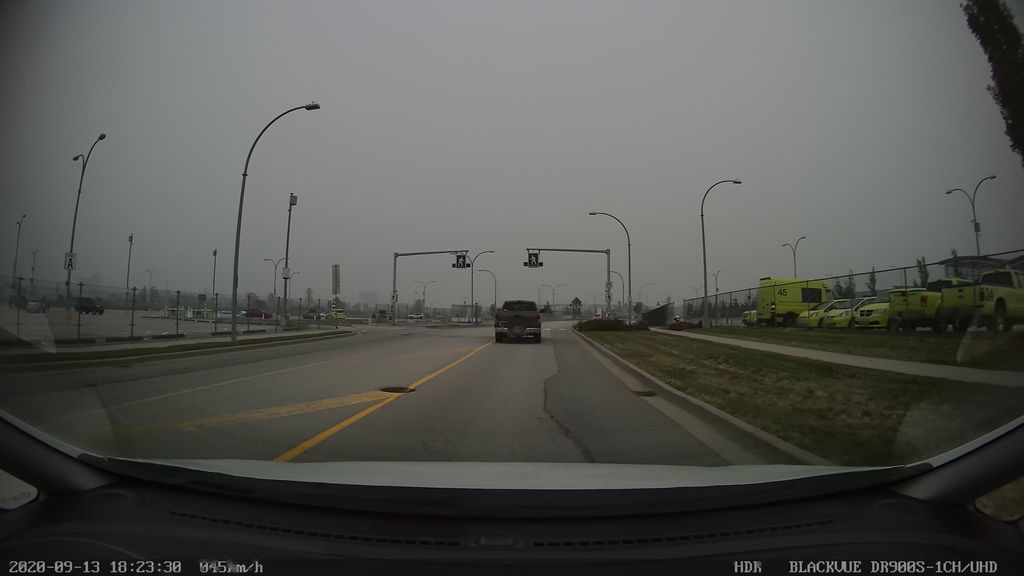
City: vancouver